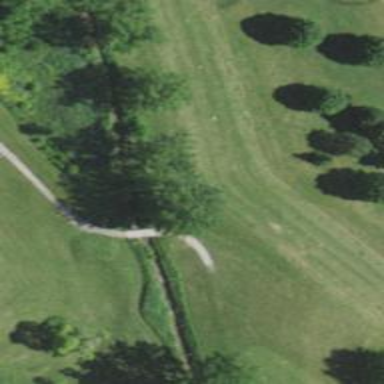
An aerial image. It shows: Service road on bridge designed for golf cartpath.